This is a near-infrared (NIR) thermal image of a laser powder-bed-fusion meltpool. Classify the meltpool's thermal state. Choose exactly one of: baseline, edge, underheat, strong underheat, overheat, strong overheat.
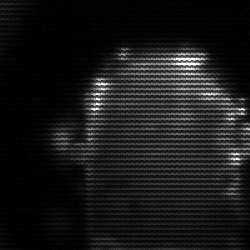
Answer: baseline